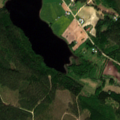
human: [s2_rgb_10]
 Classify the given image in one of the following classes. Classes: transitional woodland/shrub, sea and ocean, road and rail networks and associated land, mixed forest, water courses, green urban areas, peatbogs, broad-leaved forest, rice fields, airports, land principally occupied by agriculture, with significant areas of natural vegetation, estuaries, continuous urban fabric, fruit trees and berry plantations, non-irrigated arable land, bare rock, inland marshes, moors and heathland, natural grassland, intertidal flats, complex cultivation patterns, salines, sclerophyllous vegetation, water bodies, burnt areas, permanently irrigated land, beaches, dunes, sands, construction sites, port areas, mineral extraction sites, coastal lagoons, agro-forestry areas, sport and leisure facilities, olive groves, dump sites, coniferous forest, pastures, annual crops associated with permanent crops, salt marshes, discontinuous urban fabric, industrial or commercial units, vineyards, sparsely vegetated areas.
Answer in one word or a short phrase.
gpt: non-irrigated arable land, coniferous forest, mixed forest, transitional woodland/shrub, water bodies